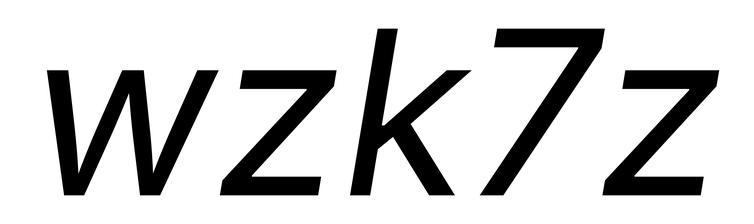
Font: Inter-Italic_Italic